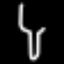
Label: fork